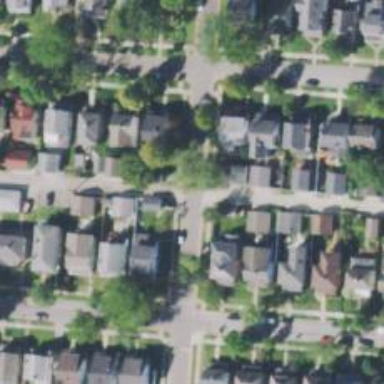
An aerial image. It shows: Alley classified as service road.